Question: '''
private void numericUpDown1_ValueChanged(object sender, EventArgs e)
{
try
{
textBox2.Text = Convert.ToString(Convert.ToInt32(textBox1.Text.Trim()) + Convert.ToInt32(numericUpDown1.Text.Trim()));
}
catch (Exception)
{ }
}
'''
The sum of a textbox and a numericupdown box is always varying by 1 digit when using up down. When using botton/ value changed in numericupdown.

Initially starts with 1 adding no value in below textbox when changed.
<URL> When changed by numeridown it changes like this :
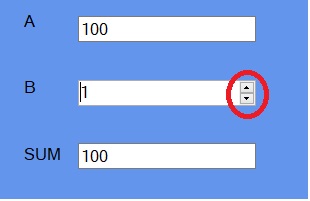
Answer: You need to use the 'NumericUpDown.Value' property, not its 'Text' property.
It's also better if you validate the value entered in the TextBox. You can use <URL> for this:
'''
if (int.TryParse(textBox1.Text, out int inputValue)
{
textBox2.Text = $"{inputValue + numericUpDown1.Value};
}
'''
<URL> is available from 'C# 6.0+'.
Use '[int].ToString()' if you're using a previous version:
'''
textBox2.Text = (inputValue + numericUpDown1.Value).ToString();
'''
If the <URL> is not available, declare the variable before-hand:
'''
int inputValue = 0;
if (int.TryParse(textBox1.Text, out inputValue)
{
textBox2.Text = $"{inputValue + numericUpDown1.Value};
}
'''
For Visual Studio 2012/2013, 'C# 5.0':
'''
int inputValue = 0;
if (int.TryParse(textBox1.Text, out inputValue)
{
textBox2.Text = (inputValue + numericUpDown1.Value).ToString();
}
'''